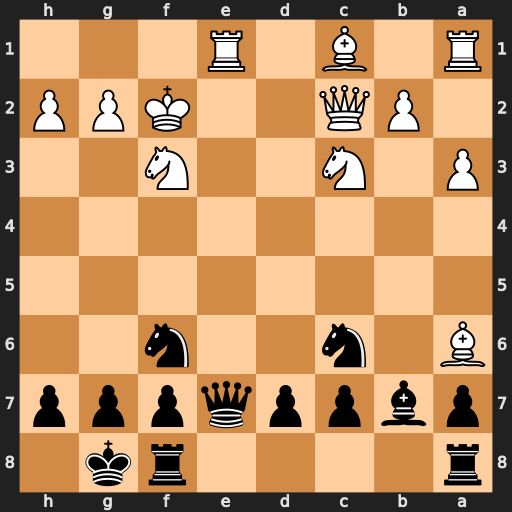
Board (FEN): r4rk1/pbppqppp/B1n2n2/8/8/P1N2N2/1PQ2KPP/R1B1R3
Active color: b
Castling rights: -
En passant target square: -
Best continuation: Qc5+ Be3 Ng4+ Kg3 Nxe3